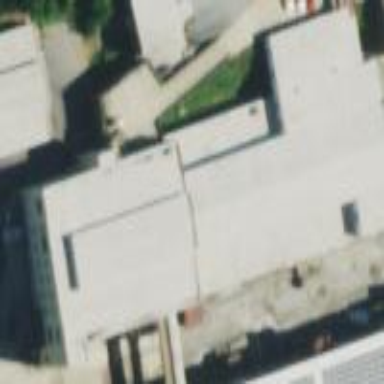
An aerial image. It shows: Industrial building.